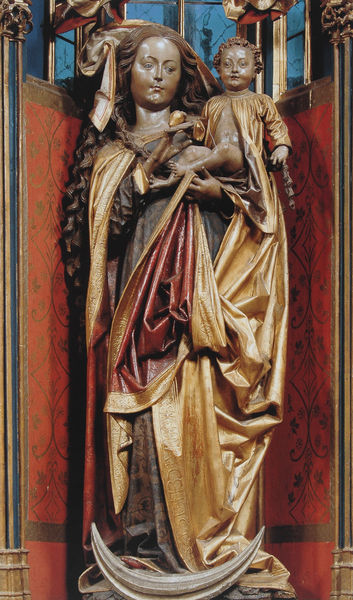
Titel: Hochaltar, Mittelschrein, die Muttergottes auf der Mondsichel
Künstler: Meister des Lautenbacher Hochaltares
Standort: Lautenbach im Renchtal
Institution: St. Mariä Krönung
Schlagwörter: blau, hand, haut, umhang, gelb, braun, bunt, fenster, finger, frau, frisur, glas, grau, haar, hintergrund, holz, kleid, orange, schmuck, säule, säulen, rot, schleier, tuch, muster, ornament, blond, gesichter, hemd, arm, arme, augen, falten, gesicht, halten, rahmen, sockel, stehen, hände, kirche, figur, gewand, gold, haare, mantel, reich, stoff, kind, mutter, borte, gotik, locken, scheitel, zart, ranken, skulptur, statue, apfel, farbig, ecke, farben, farbe, baby, figuren, tapete, detail, floral, verzierung, faltenwurf, plastik, podest, geschlossen, bemalt, foto, birne, nische, mond, vergoldet, halbmond, jungfrau, mondsichel, sichel, kranz, altar, schnitzerei, christus, jesus, jesus christus, christlich, antlitz, gefasst, teuer, maria, madonna, jesu, fassung, verzierungen, christentum, schnitzen, schnitzwerk, kapuze, jungrau, skultpur, heilige familie, jesuskind, holzskulptur, kirchenfenster, ziborium, madonna mit kind, süddeutsch, blattgold, muttergottes, christuskind, jesukind, holzschnitzerei, gottes, flaten, farbig gefasst, schöne madonna, holu, heilige maria, mutter mit kind, heilie, mondsichelmadonna, goldgewand, maria mit jesus, gotter, jeesus, madonna auf der mondsichel, jesuskond, oberrheinisch